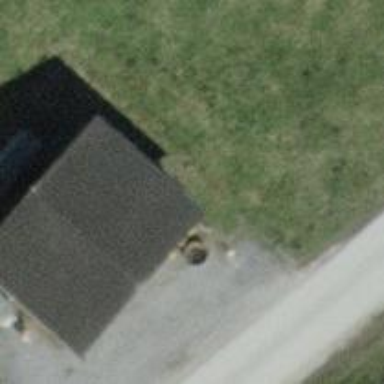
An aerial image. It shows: Shed.